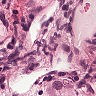
Metastatic tissue present: yes